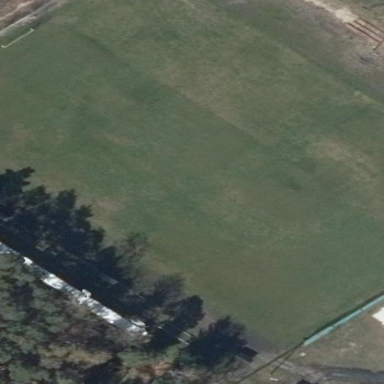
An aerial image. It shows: Soccer pitch designated for leisure and sports activities.